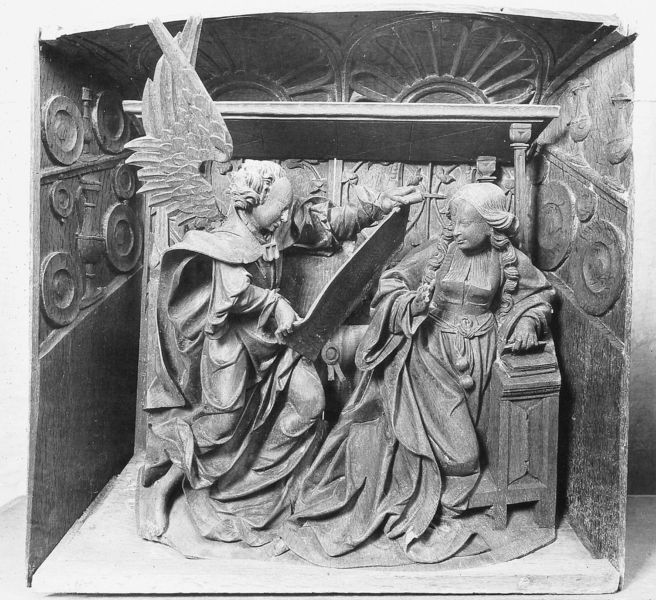
Titel: Verkündigung aus dem Marienretabel
Künstler: Arnt van Tricht
Standort: Xanten, St.Viktor (EU - D - NRW)
Schlagwörter: mädchen, sitzen, frau, teller, engel, krug, skulptur, relief, schrift, lesen, faltenwurf, foto, buch, schwarzweiß, pult, pergament, küche, regale, muschel, siegel, maria, vorlesen, verkündigung, tumba, schriftband, antependium